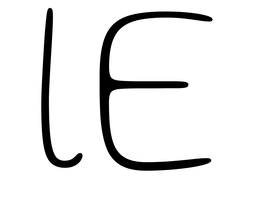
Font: Gluten_Thin